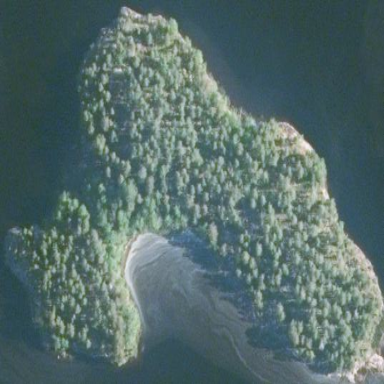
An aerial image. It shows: Islet covered with woodland.